Question: I'm having trouble with the display of my webpage. I used a unordered list with item inside. But after the unordered list is added by items resulted from javascript code, they appear in wrong way and don't follow the css rule of the unordered list
Plus, I'm using jquery mobile 1.4.2 css and js
this is the html code :
'''
<div id="all" class="ui-body-d ui-content">
<ul id="allList" data-role="listview" >
<li><a href="#">1Data Mining</a></li>
<li><a href="#">1Ethics</a></li>
<li><a href="#">1HCI</a></li>
<li><a href="#">1Mobile Dev</a></li>
<li><a href="#">1Software Testing</a></li>
</ul>
</div>
'''
And this is the javascript code that insert new item into list
'''
function getDeadlines_success(tx, results){
var len = results.rows.length;
//var s = "";
for (var i=0; i<len; i++){
var deadline = results.rows.item(i);
$('#allList').append('<li><a href="#">1Software Testing</a></li>');
}
;}
'''

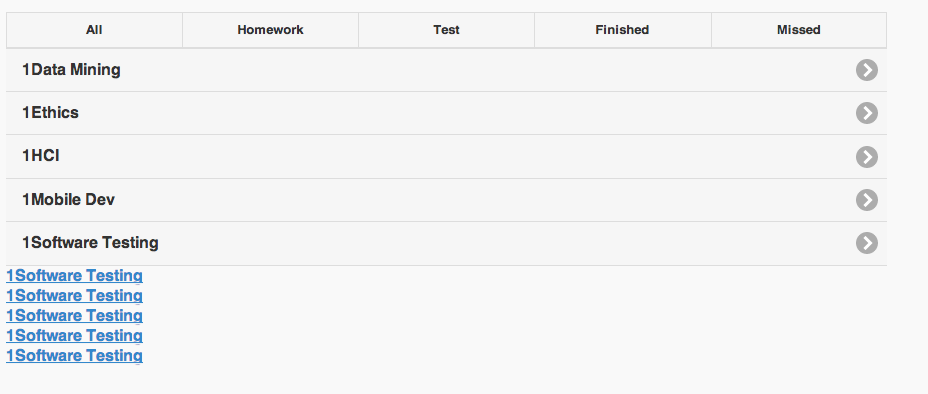
Answer: Here's a jsfiddle with your code: <URL>
: alternative solution (as per suggestions from many):
'''
$("button#btn").click(function () {
$('#allList').append('<li><a href="#">1Software Testing</a></li>');
$("#allList").listview('refresh');
});
'''
<URL>
---
the mark-up you've pasted is not the mark-up it generates after rendering, it's actually a lot messier than that:
'''
<div id="all" class="ui-body-d ui-content">
<ul id="allList" data-role="listview" class=" ui-listview">
<li data-corners="false" data-shadow="false" data-iconshadow="true" data-wrapperels="div" data-icon="arrow-r" data-iconpos="right" data-theme="d" class="ui-btn ui-btn-icon-right ui-li-has-arrow ui-li ui-first-child ui-btn-hover-d ui-btn-up-d"><div class="ui-btn-inner ui-li"><div class="ui-btn-text"><a href="#" class="ui-link-inherit">1Data Mining</a></div><span class="ui-icon ui-icon-arrow-r ui-icon-shadow">&nbsp;</span></div></li>
<li data-corners="false" data-shadow="false" data-iconshadow="true" data-wrapperels="div" data-icon="arrow-r" data-iconpos="right" data-theme="d" class="ui-btn ui-btn-icon-right ui-li-has-arrow ui-li ui-btn-up-d"><div class="ui-btn-inner ui-li"><div class="ui-btn-text"><a href="#" class="ui-link-inherit">1Ethics</a></div><span class="ui-icon ui-icon-arrow-r ui-icon-shadow">&nbsp;</span></div></li>
<li data-corners="false" data-shadow="false" data-iconshadow="true" data-wrapperels="div" data-icon="arrow-r" data-iconpos="right" data-theme="d" class="ui-btn ui-btn-up-d ui-btn-icon-right ui-li-has-arrow ui-li"><div class="ui-btn-inner ui-li"><div class="ui-btn-text"><a href="#" class="ui-link-inherit">1HCI</a></div><span class="ui-icon ui-icon-arrow-r ui-icon-shadow">&nbsp;</span></div></li>
<li data-corners="false" data-shadow="false" data-iconshadow="true" data-wrapperels="div" data-icon="arrow-r" data-iconpos="right" data-theme="d" class="ui-btn ui-btn-up-d ui-btn-icon-right ui-li-has-arrow ui-li"><div class="ui-btn-inner ui-li"><div class="ui-btn-text"><a href="#" class="ui-link-inherit">1Mobile Dev</a></div><span class="ui-icon ui-icon-arrow-r ui-icon-shadow">&nbsp;</span></div></li>
<li data-corners="false" data-shadow="false" data-iconshadow="true" data-wrapperels="div" data-icon="arrow-r" data-iconpos="right" data-theme="d" class="ui-btn ui-btn-up-d ui-btn-icon-right ui-li-has-arrow ui-li ui-last-child"><div class="ui-btn-inner ui-li"><div class="ui-btn-text"><a href="#" class="ui-link-inherit">1Software Testing</a></div><span class="ui-icon ui-icon-arrow-r ui-icon-shadow">&nbsp;</span></div></li>
</ul>
</div>
'''
to add an item to this list and keep the styling, you'll have to do some thing like this as per this answer <URL>:
'''
$('ul').append($('<li/>', { //here appending '<li>'
'data-role': "list-divider"
}).append($('<a/>', { //here appending '<a>' into '<li>'
'href': 'test.html',
'data-transition': 'slide',
'text': 'hello'
})));
$('ul').listview('refresh');
'''